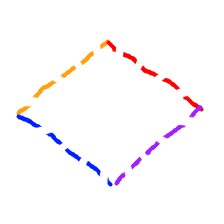
Shape: rhombus